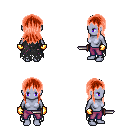
a pixel art fantasy rpg character, female body template, dark elf, purple skin, black tattered cape, magenta pants, red unkempt hairstyle, gold gloves, dagger, four views (front, back, left, right), 2x2 character sprite sheet, small pixel art, hard edges, no anti-aliasing